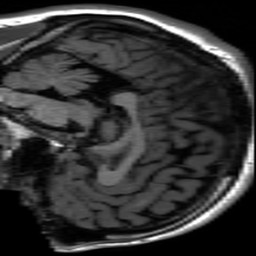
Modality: inplaneT1
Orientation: sagittal
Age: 20
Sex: male
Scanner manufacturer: ge
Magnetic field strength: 3 T
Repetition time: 2.499 s
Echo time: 0.02513 s